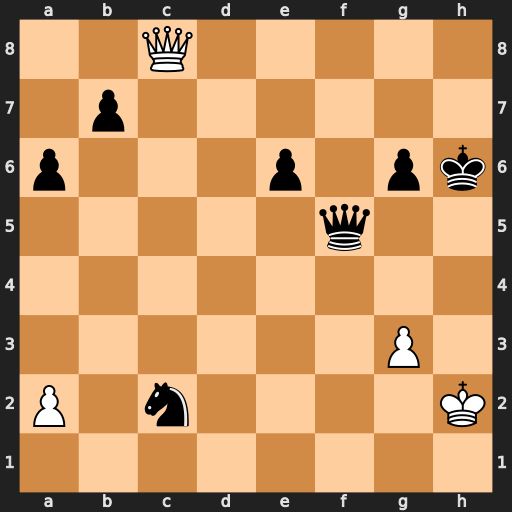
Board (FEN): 2Q5/1p6/p3p1pk/5q2/8/6P1/P1n4K/8
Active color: w
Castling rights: -
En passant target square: -
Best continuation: Qh8+ Kg5 Qh4#